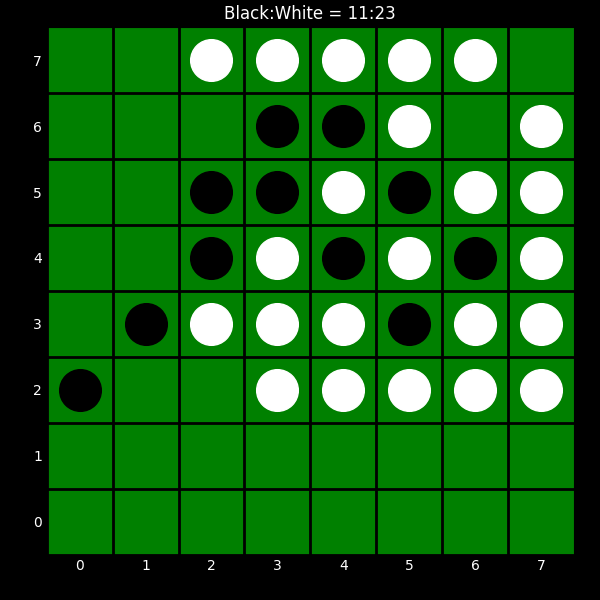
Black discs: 11
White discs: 23